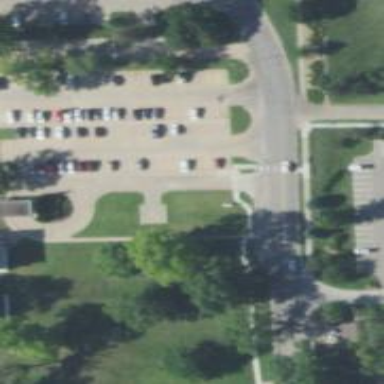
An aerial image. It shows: Footway.